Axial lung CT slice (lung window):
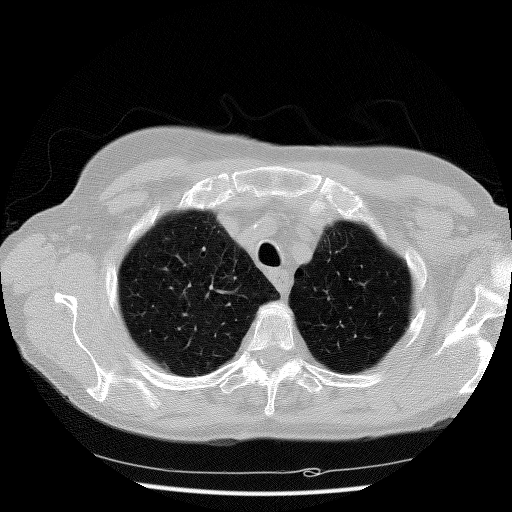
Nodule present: no